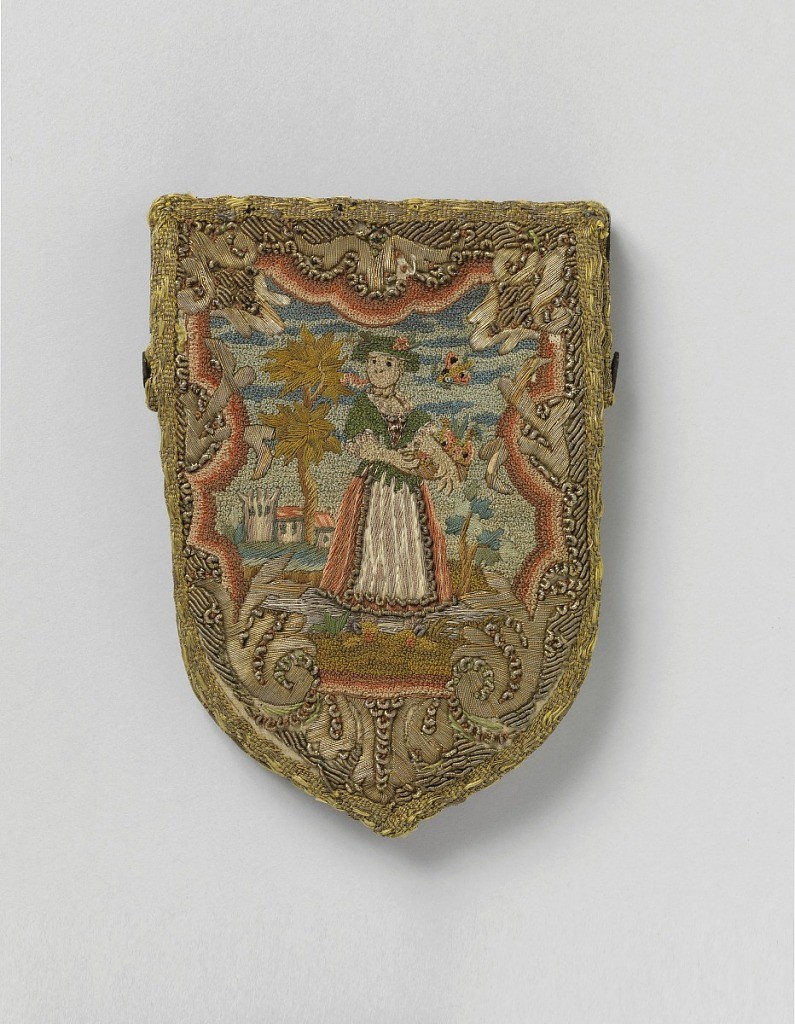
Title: Purse
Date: mid-18th century
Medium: silk and metal thread embroidery on silk foundation Technique: embroidered in stem, satin, padded satin and knotting stitches with attached coils of gilt foil and gilt wire on plain weave foundation
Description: Small shield-shaped purse on steel frame with spring catch, embroidered front and back in fine knot stitch with metal threads. One side shows a figure of a youth in a green coat, knee breeches, red stockings, and a round cap with a tassel holding a spade, with a castle and tree in the background.  The other side shows a young woman in green bodice, red skirt, apron and green hat, holding a basket of flowers, with a house and trees in the background.  With an elaborate enframement of gold embroidery in purl and flat satin stitches. The sides of the purse are of orange velvet, with woven gold metallic braid at the edges; lined with rose silk taffeta.